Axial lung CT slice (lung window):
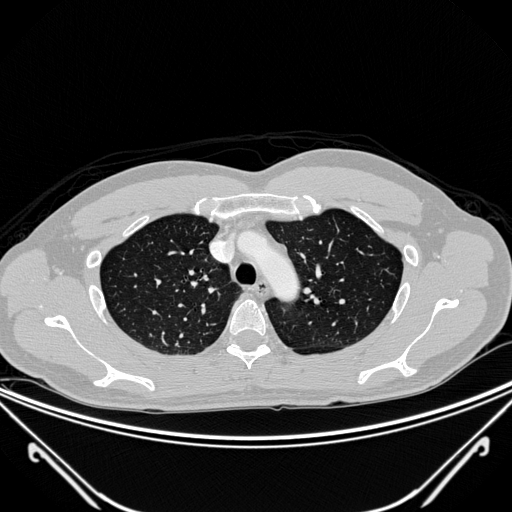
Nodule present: no